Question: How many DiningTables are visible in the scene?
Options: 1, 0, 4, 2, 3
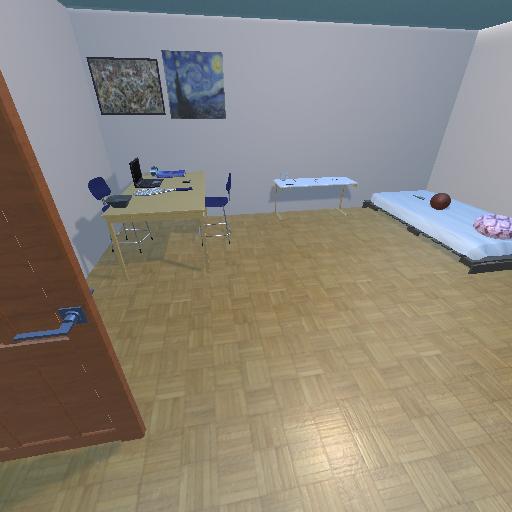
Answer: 1